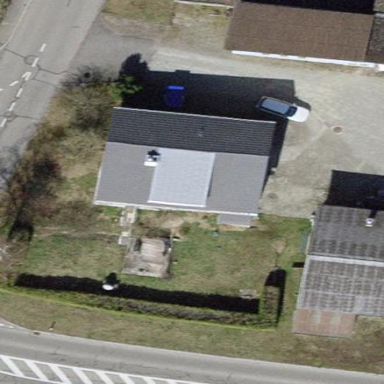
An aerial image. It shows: Gabled roofed house.